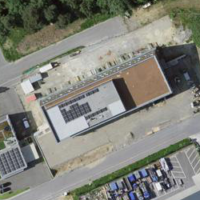
EUNIS habitat code: 52
Species observed at this site:
Tanacetum vulgare